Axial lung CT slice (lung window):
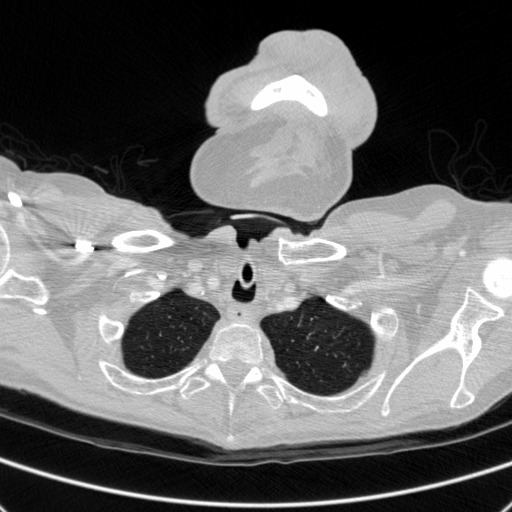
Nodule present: no